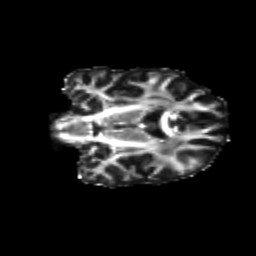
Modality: FA
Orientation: coronal
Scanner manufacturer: siemens
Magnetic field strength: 3 T
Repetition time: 9.2 s
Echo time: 0.084 s